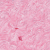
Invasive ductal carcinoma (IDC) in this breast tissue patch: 0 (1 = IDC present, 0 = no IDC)